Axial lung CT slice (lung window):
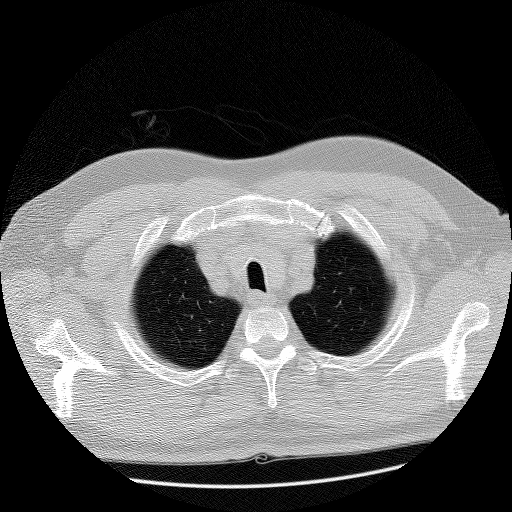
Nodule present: no